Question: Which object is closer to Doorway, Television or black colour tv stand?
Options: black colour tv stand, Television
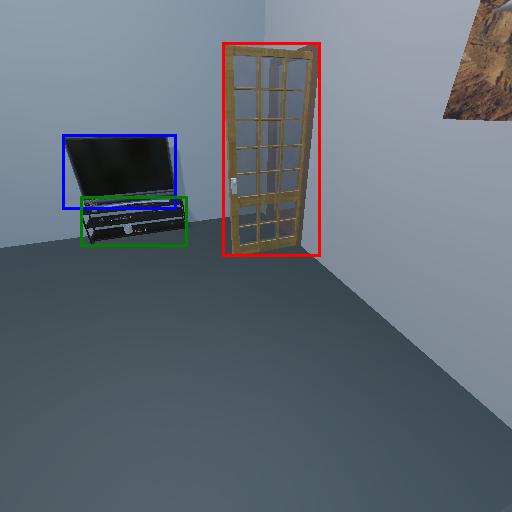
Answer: black colour tv stand